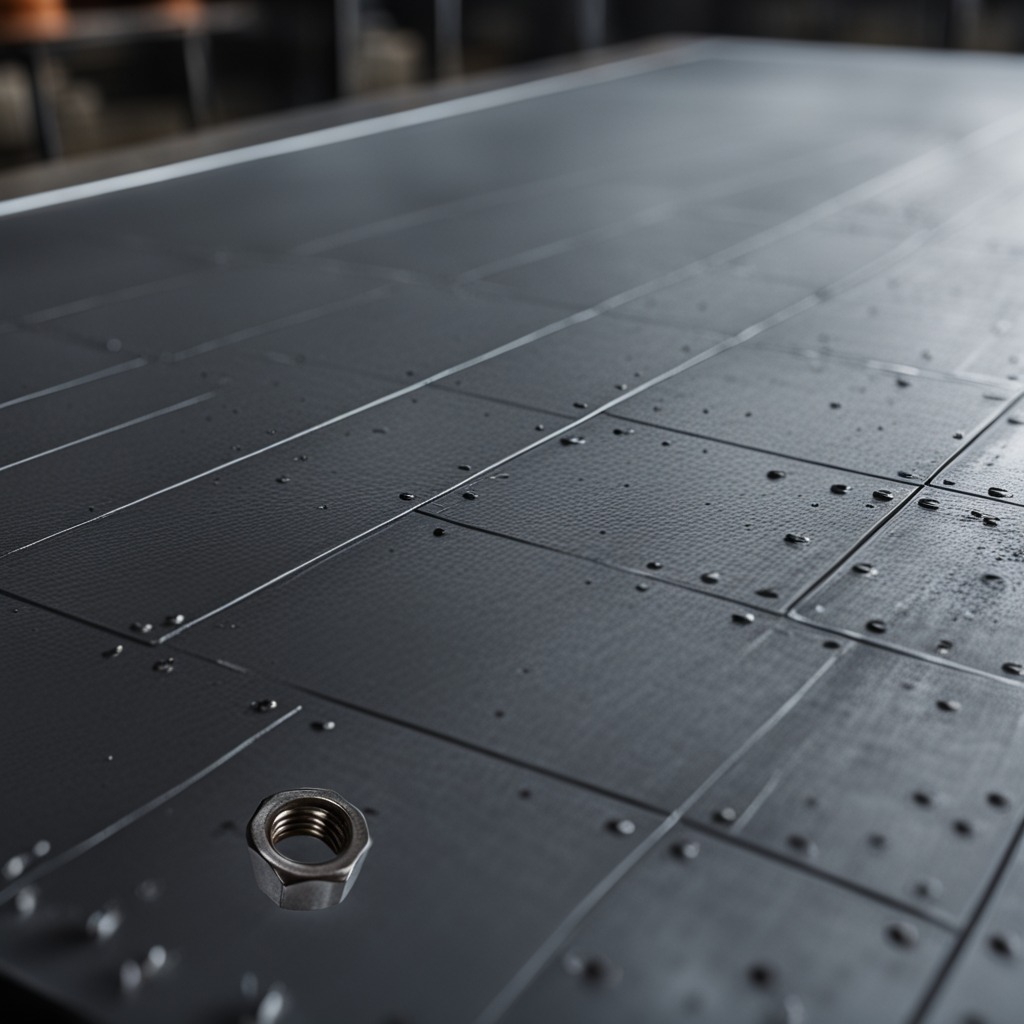
A metal nut is lying on a cold steel table in a mining workshop gritty textures.